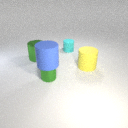
large yellow rubber cylinder behind small green metal cylinder